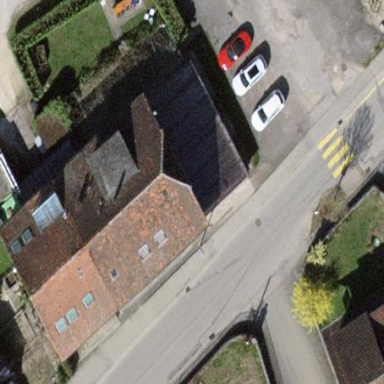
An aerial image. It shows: Gabled-roof building that serves as restaurant.